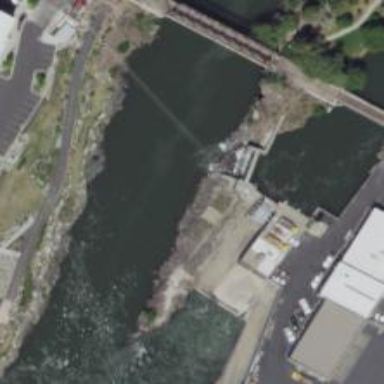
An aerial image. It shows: Dam along waterway.